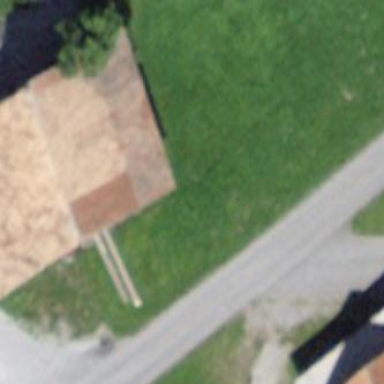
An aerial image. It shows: Barn.